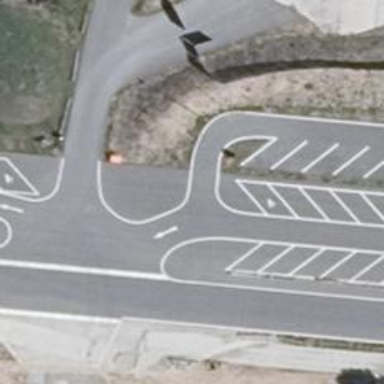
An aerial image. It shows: Asphalt parking aisle along service road.